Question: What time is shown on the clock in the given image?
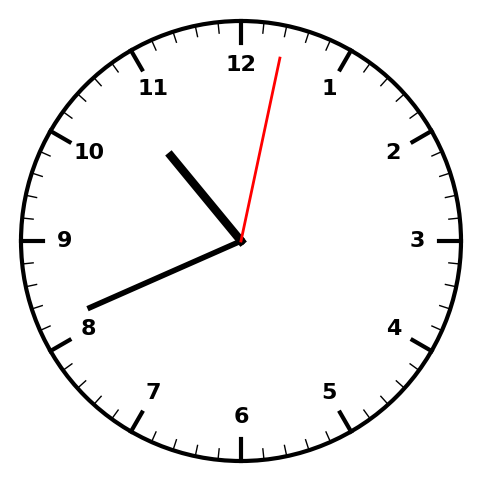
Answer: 10:41:02